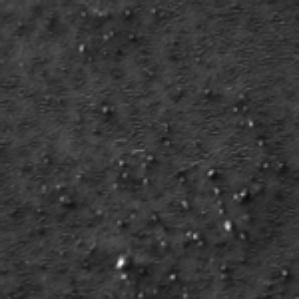
Label: frost